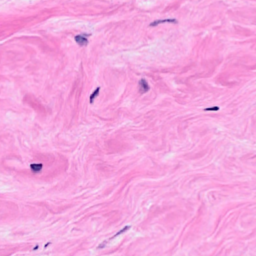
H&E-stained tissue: Breast